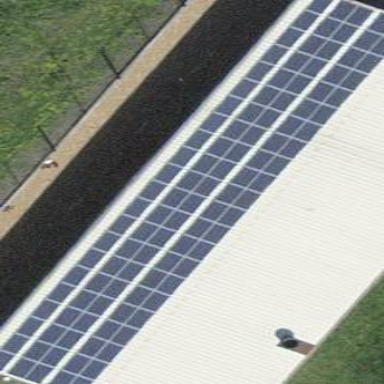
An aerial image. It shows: Solar power generator.